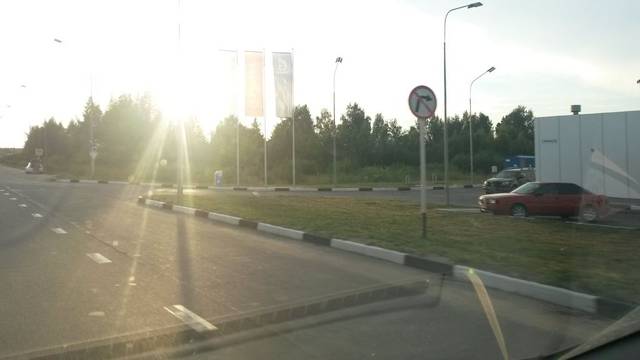
Region: Russia
Coordinates: 57.021, 40.901